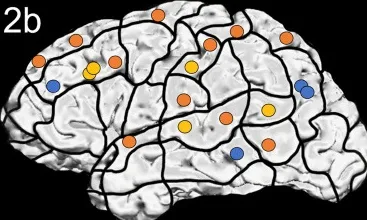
Case 2. Left panels show ON results, right panels AN results. Panels (A, B) nTMS stimulation sites that induced errors; no response and hesitations in orange, semantic errors in yellow and performance errors in blue.
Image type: radiology (ct)